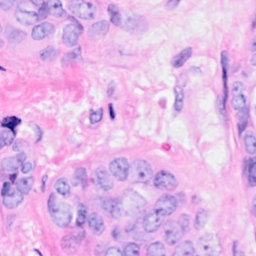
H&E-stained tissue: Breast